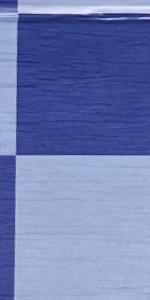
Label: Empty